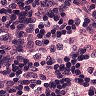
Metastatic tissue present: no